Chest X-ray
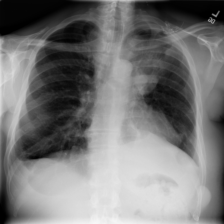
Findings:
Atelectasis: negative
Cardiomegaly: negative
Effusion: positive
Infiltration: negative
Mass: positive
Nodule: negative
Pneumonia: negative
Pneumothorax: negative
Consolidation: negative
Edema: negative
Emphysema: negative
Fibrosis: negative
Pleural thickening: negative
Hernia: negative